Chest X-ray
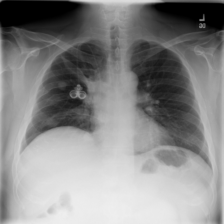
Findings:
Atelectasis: negative
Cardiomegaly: negative
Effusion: negative
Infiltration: negative
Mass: negative
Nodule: negative
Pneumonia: negative
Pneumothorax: negative
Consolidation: negative
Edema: negative
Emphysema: negative
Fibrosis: negative
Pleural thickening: negative
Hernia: negative